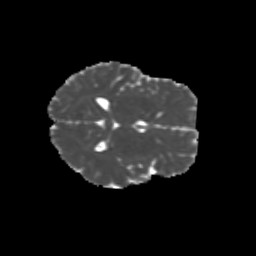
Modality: MD
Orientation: axial
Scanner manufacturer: siemens
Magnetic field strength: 3 T
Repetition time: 9.2 s
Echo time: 0.084 s